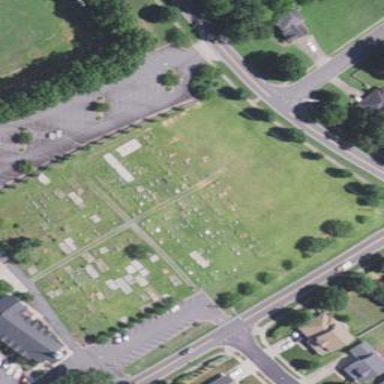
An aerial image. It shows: Cemetery.